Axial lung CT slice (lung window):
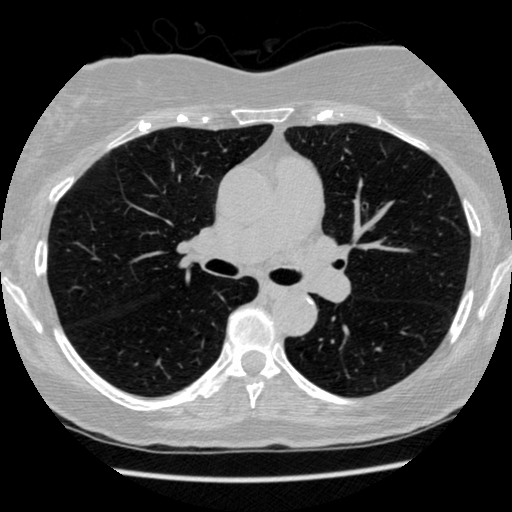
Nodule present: no